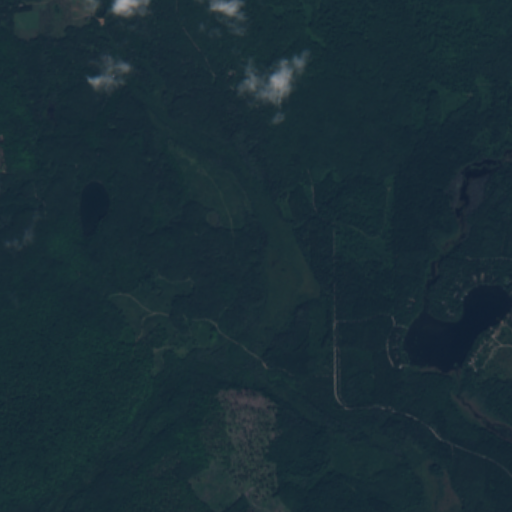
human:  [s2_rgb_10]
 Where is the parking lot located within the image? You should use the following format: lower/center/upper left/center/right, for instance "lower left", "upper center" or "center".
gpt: The parking lot is located in the center right of the image.
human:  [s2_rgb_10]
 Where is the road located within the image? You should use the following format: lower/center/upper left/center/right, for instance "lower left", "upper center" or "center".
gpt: There is no road in the image.